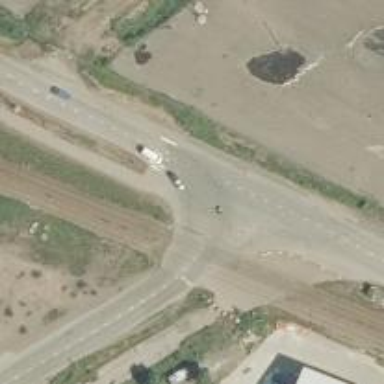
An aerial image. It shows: Railway crossing.